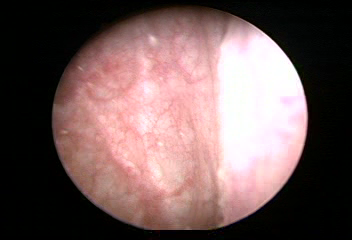
Modality: WLC
Class: Normal mucosa
Bladder cancer association: No